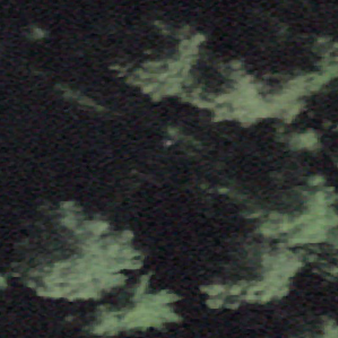
Label: other